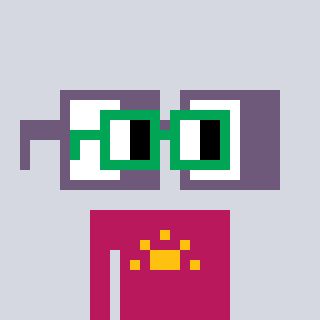
a pixel art character with square green glasses, a glasses-shaped head and a darkpink-colored body on a cool background